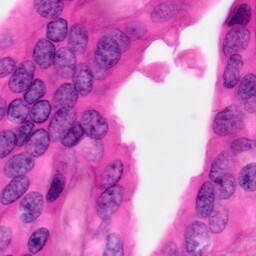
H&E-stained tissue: Pancreatic